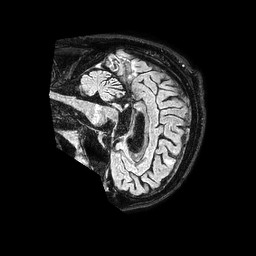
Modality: FLAIR
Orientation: sagittal
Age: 52
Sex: male
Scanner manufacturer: philips
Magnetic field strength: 1.5 T
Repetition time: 4.8 s
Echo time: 0.3 s